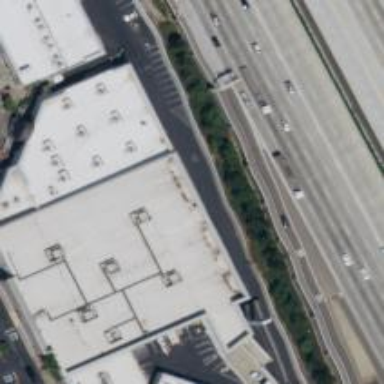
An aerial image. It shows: Building.